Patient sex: M
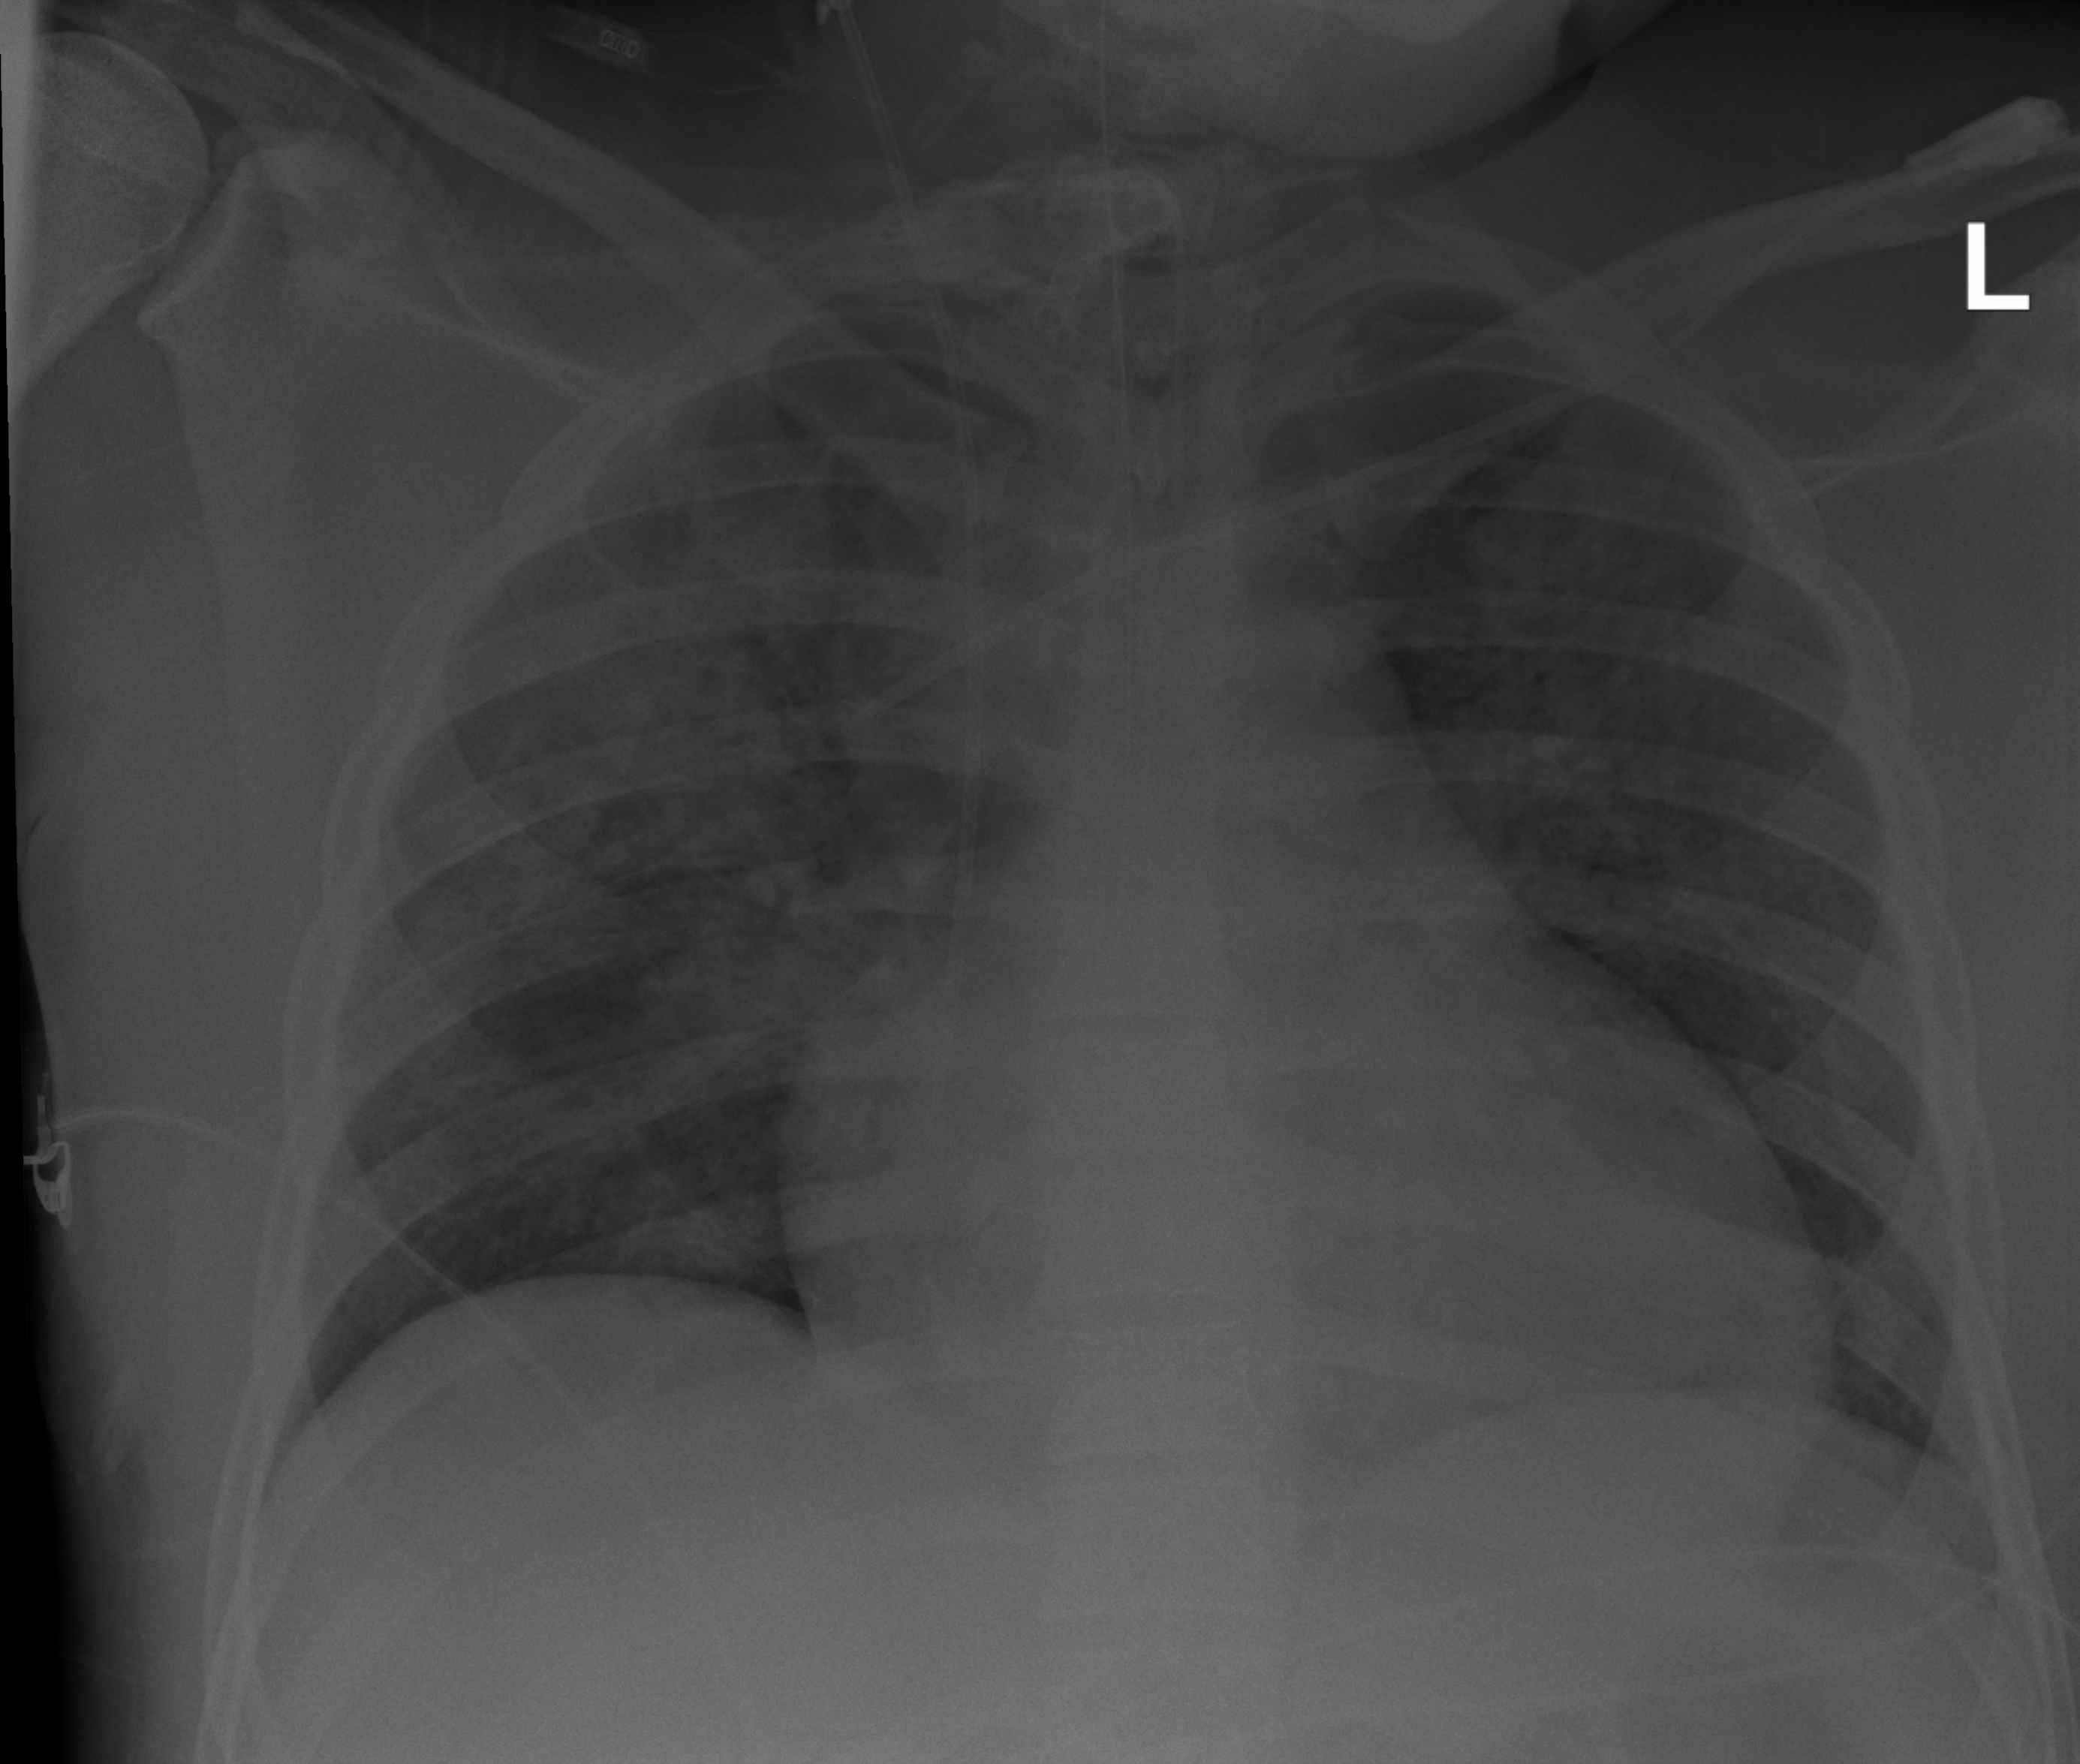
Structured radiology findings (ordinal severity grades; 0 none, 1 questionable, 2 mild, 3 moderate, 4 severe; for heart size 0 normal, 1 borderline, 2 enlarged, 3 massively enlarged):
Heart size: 2
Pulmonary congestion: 2
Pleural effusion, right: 0
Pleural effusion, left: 0
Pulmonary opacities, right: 3
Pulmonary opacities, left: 3
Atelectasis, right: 2
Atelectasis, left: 2